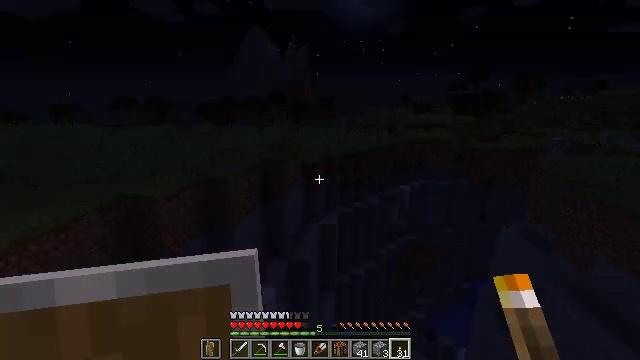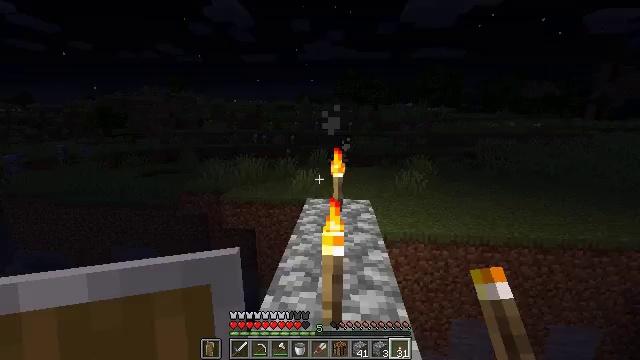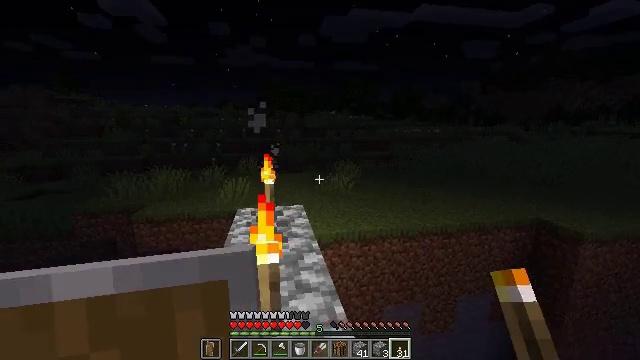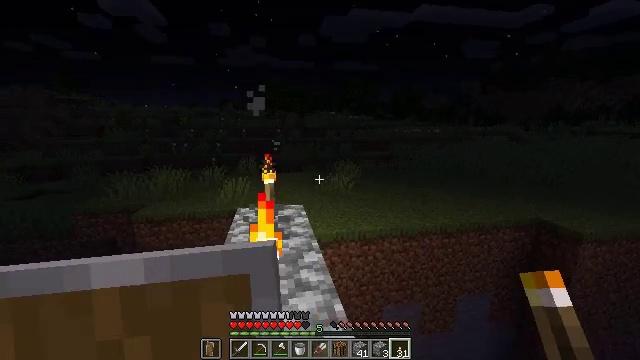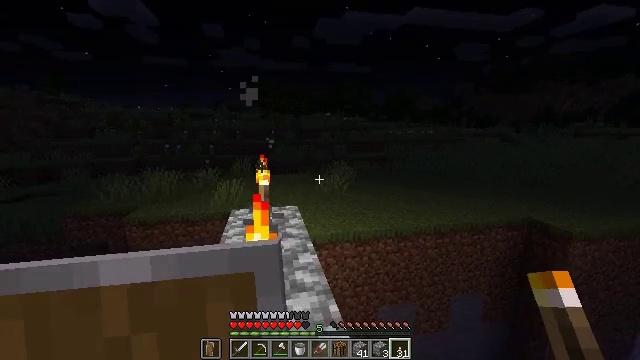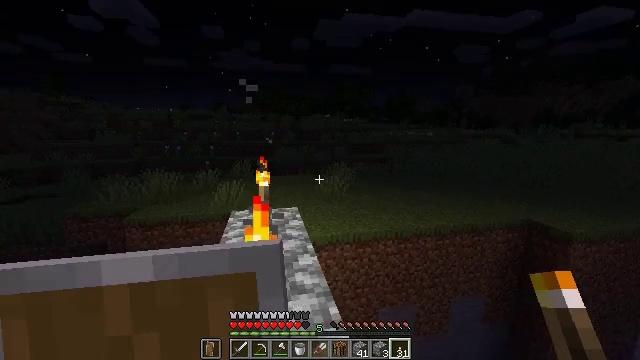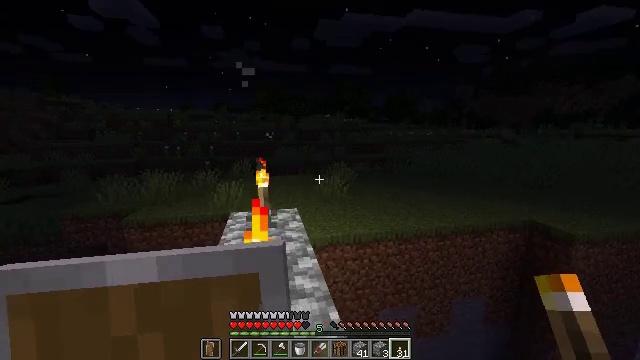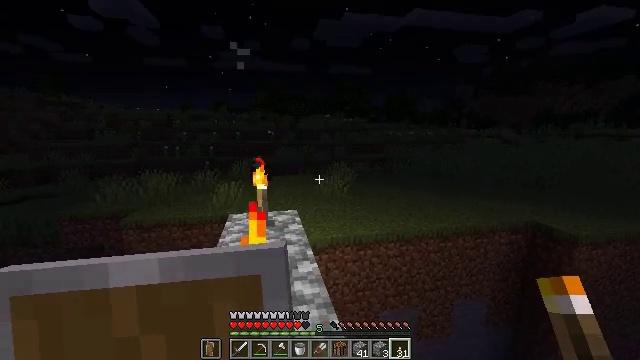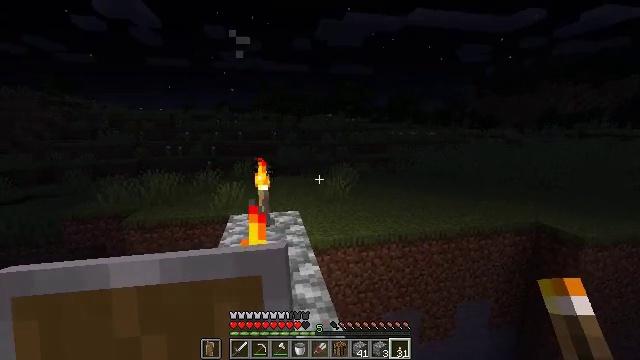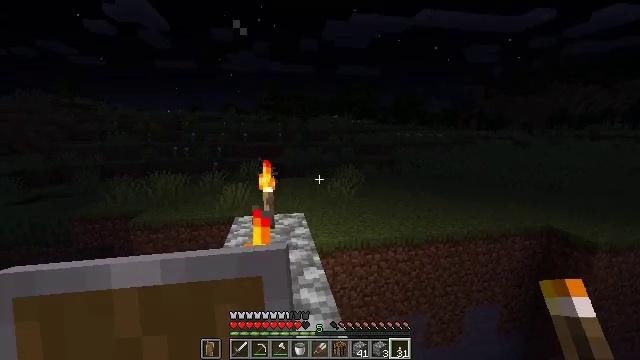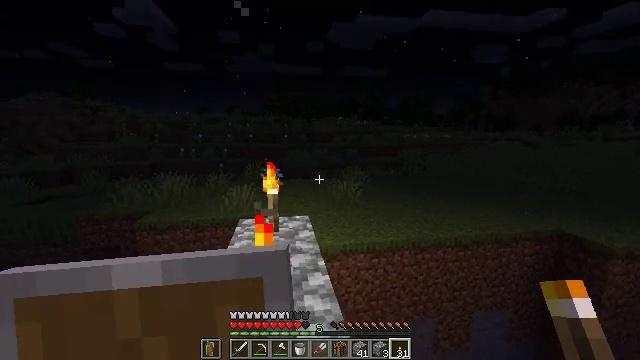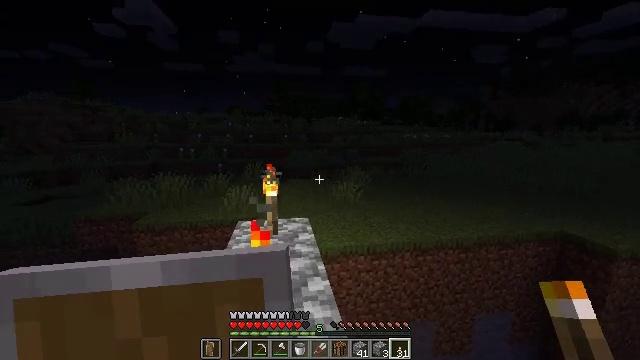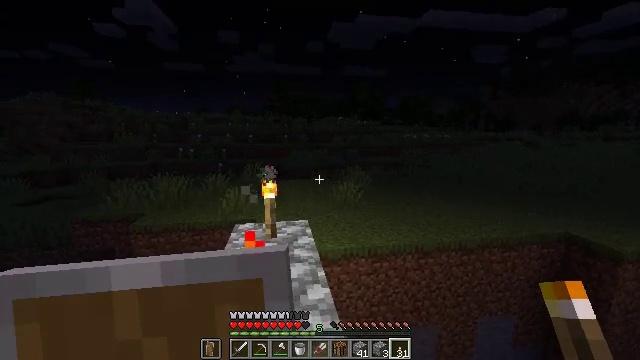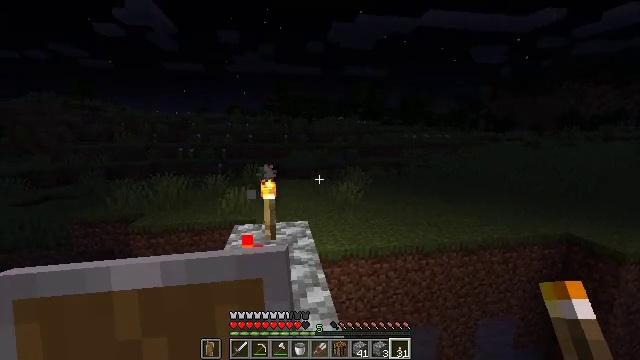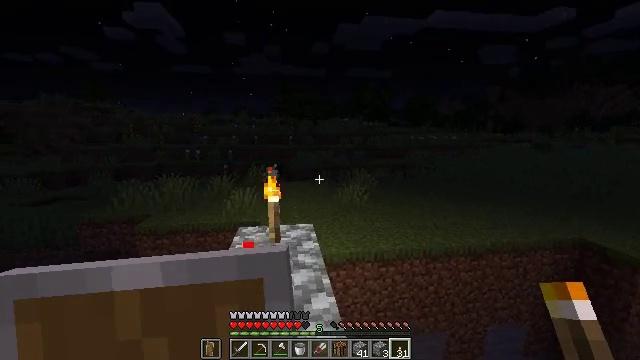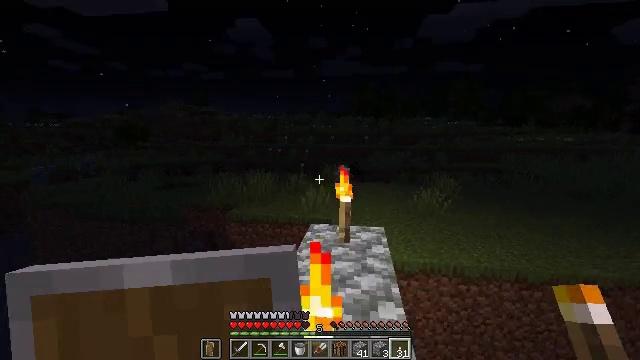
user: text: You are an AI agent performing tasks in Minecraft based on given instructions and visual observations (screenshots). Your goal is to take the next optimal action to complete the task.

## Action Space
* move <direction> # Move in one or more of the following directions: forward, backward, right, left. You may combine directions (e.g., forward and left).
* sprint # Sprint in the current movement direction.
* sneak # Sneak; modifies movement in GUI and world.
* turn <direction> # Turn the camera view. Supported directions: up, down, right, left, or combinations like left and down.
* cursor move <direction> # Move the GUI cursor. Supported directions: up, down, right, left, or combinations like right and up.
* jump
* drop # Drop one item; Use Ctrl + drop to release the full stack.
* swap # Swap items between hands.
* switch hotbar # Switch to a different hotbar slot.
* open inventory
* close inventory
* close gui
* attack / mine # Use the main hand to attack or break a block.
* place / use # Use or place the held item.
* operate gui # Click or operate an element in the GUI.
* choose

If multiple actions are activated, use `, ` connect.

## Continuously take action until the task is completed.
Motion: motion action
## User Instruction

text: Kill the chicken.
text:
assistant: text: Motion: sneak, turn right and up
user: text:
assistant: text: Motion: sneak, turn right and up
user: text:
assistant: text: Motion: sneak
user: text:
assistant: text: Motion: sneak, turn right
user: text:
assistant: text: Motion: move forward, sneak
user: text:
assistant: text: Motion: move forward, sneak
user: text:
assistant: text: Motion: move forward, sneak
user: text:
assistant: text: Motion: move forward, sneak
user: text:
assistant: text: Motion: move forward, sneak, turn left
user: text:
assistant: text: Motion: move forward, sneak, turn left
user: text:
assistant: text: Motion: move forward, sneak
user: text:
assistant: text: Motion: move forward, sneak
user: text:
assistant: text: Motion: move forward, sneak
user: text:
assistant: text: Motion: move forward, sneak, turn left
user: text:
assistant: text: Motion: move forward, sneak, turn left
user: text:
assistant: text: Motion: move forward, sneak, turn left and down
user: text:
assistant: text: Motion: move forward, sneak, turn left and down
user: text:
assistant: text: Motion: move forward, sneak, turn left
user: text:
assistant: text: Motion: move forward, sneak, turn left
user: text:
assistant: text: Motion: sneak
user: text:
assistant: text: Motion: sneak
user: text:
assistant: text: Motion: sneak
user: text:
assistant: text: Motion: move back, sneak
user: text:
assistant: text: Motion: move back, sneak
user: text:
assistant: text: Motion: move back, sneak
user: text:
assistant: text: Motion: move back, sneak
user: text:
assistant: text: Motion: move back, sneak
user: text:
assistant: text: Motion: move back, sneak
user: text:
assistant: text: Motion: move back, sneak
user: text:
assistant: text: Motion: move back, sneak